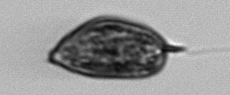
Label: Prorocentrum_micans